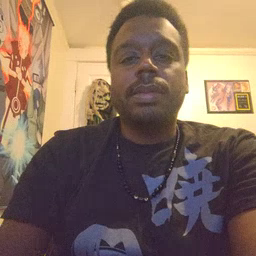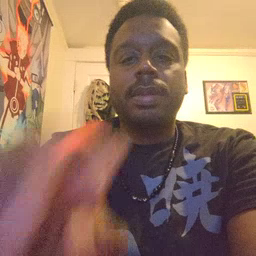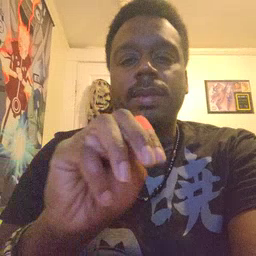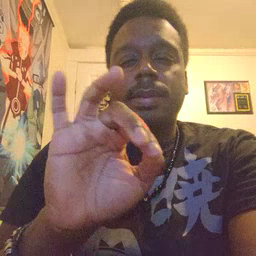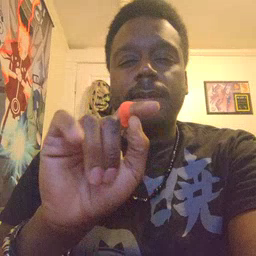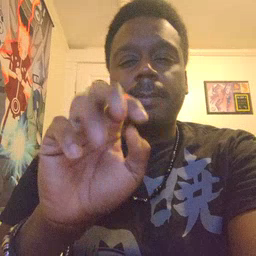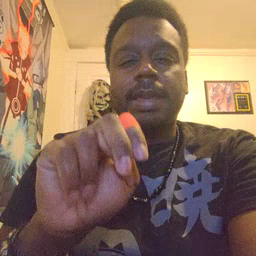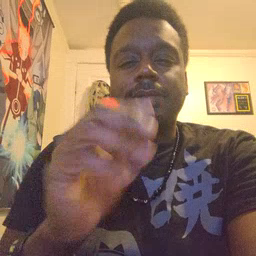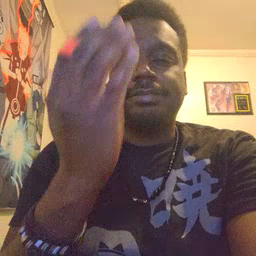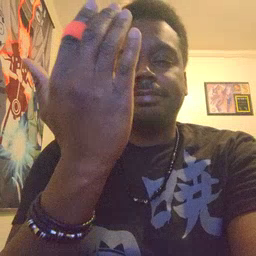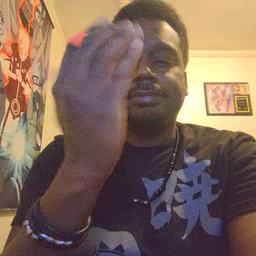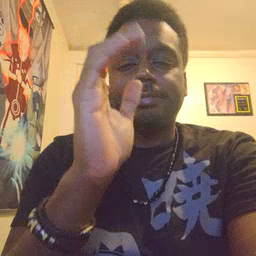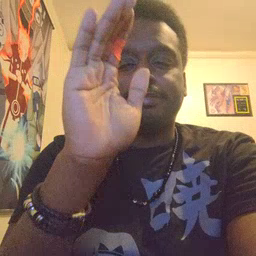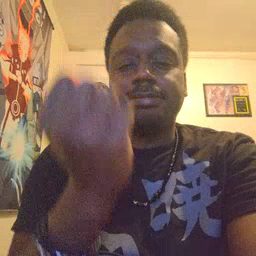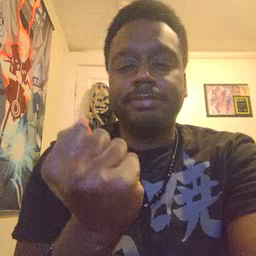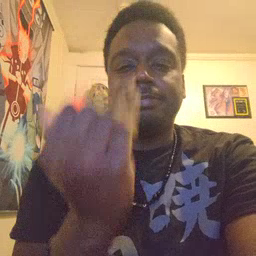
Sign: mitten